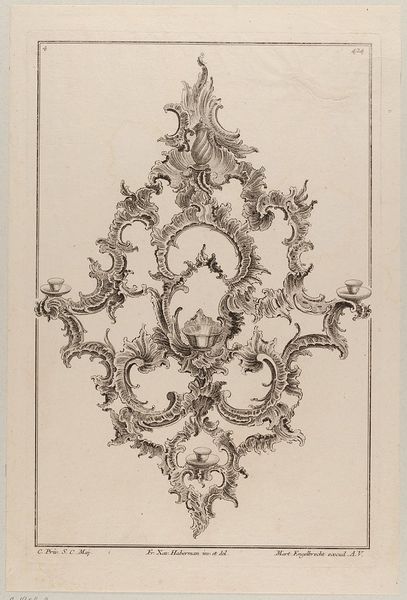
Titel: Konsole für Porzellan
Künstler: Franz Xaver Habermann
Standort: Hamburg
Institution: Museum für Kunst und Gewerbe Hamburg
Schlagwörter: weiß, frankreich, grau, schwarz, zeichnung, karo, muster, ornament, rahmen, signatur, kelch, blatt, rokoko, kanne, vase, schrift, grafik, graphik, floral, kerze, kerzen, fotografie, photographie, gefäß, unterschrift, flammen, druck, druckgraphik, druckgrafik, radierung, text, entwurf, buchseite, kunstgewerbe, raute, kerzenständer, kerzenhalter, konsole, kunsthandwerk, kandelaber, paisley, rocaille, ter, rocaillen, doppellinie, style, blütter, reproduktionen, 124, industriedesign, druckerzeugnisse, muschelwerk, c-schwung, ornamentstich, vorlageblätter, haberman